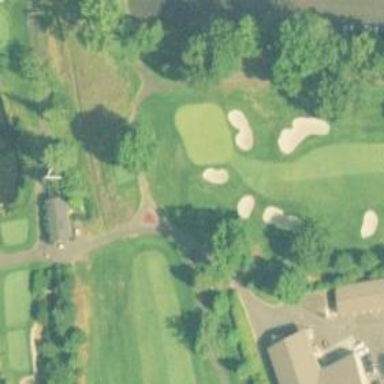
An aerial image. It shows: Service road used as golf cart path.